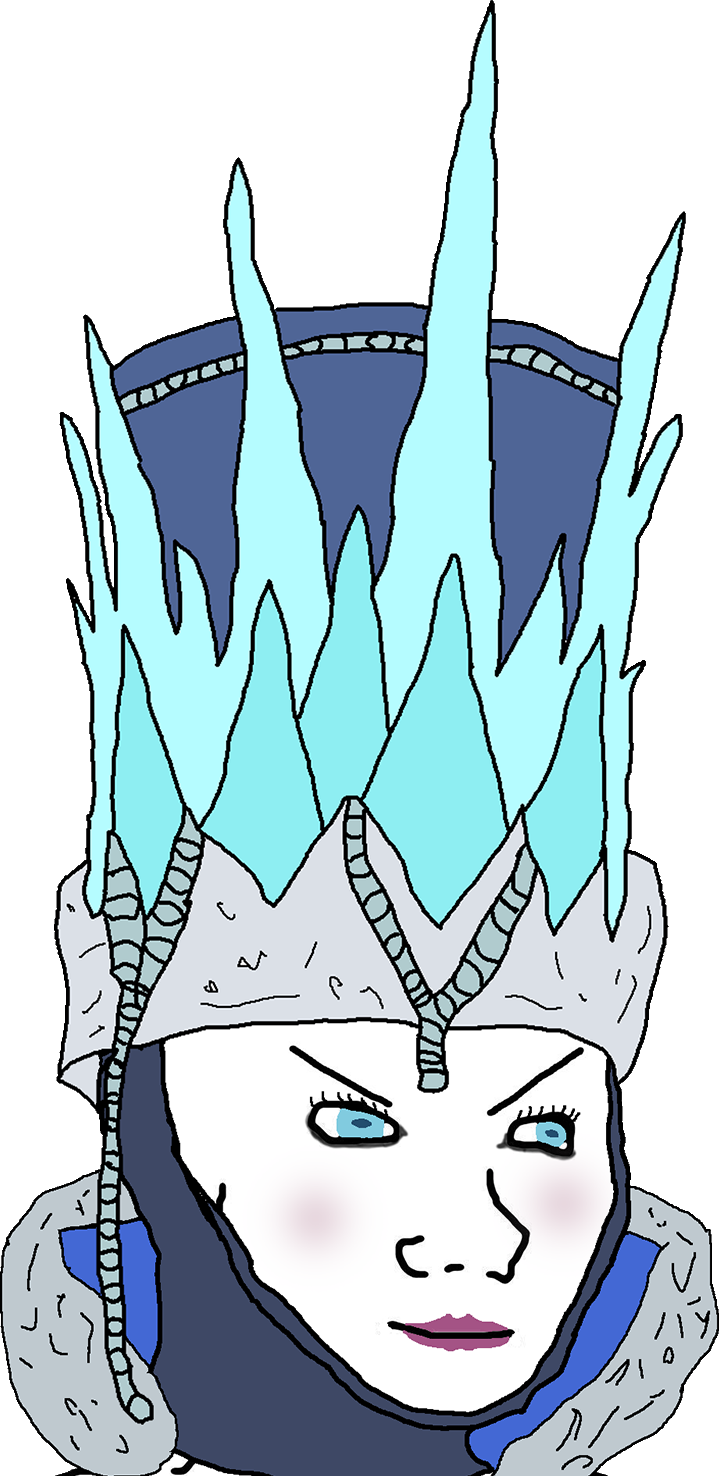
Label: 5_unsorted